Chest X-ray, AP view. Patient: 40 years old, sex M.
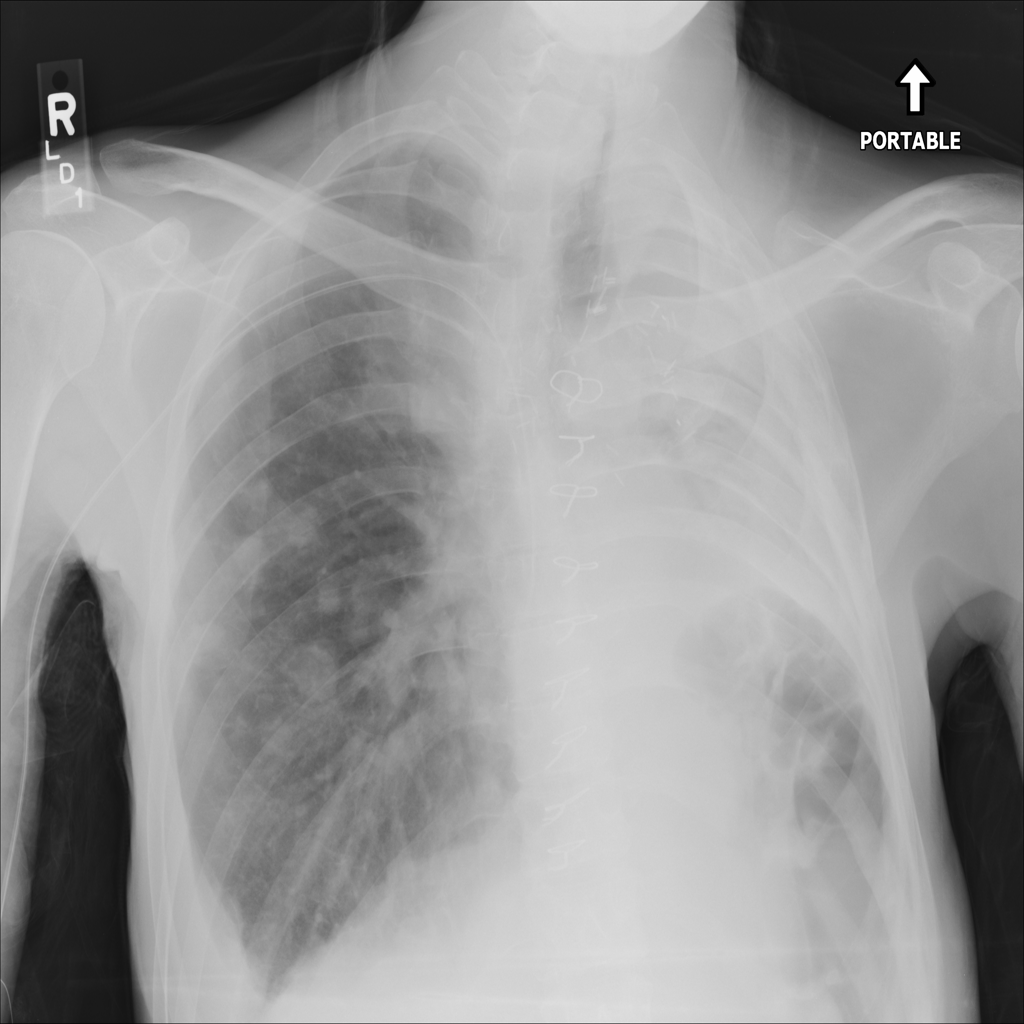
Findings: Effusion, Nodule